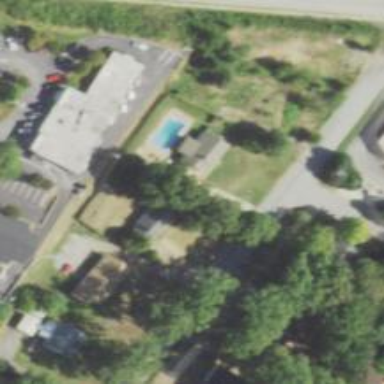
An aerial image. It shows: Swimming pool located in leisure land.